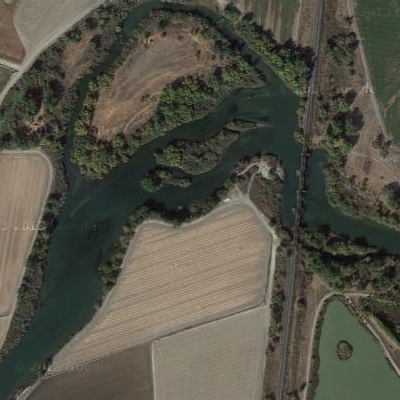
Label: RiverLake